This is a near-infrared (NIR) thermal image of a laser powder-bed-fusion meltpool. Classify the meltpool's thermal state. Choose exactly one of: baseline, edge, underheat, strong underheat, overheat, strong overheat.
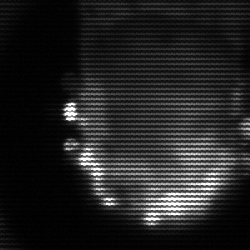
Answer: baseline